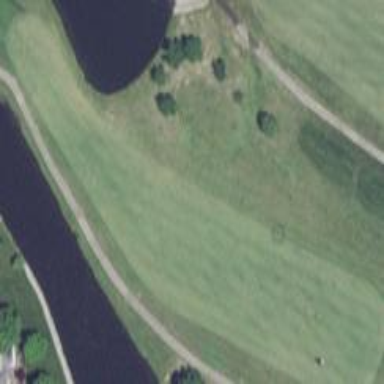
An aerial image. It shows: Golf fairway surrounded by grass.